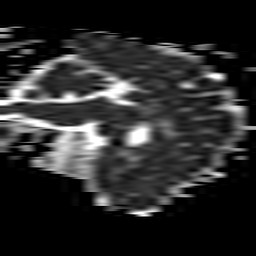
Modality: ADC
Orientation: sagittal
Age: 41
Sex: female
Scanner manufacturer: philips
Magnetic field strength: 3 T
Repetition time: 3.082 s
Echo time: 0.076 s